Interaction volume radius: 10 \u00c5
Interaction volume height: 30 \u00c5
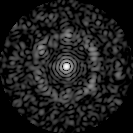
Disorder parameter: 0.804